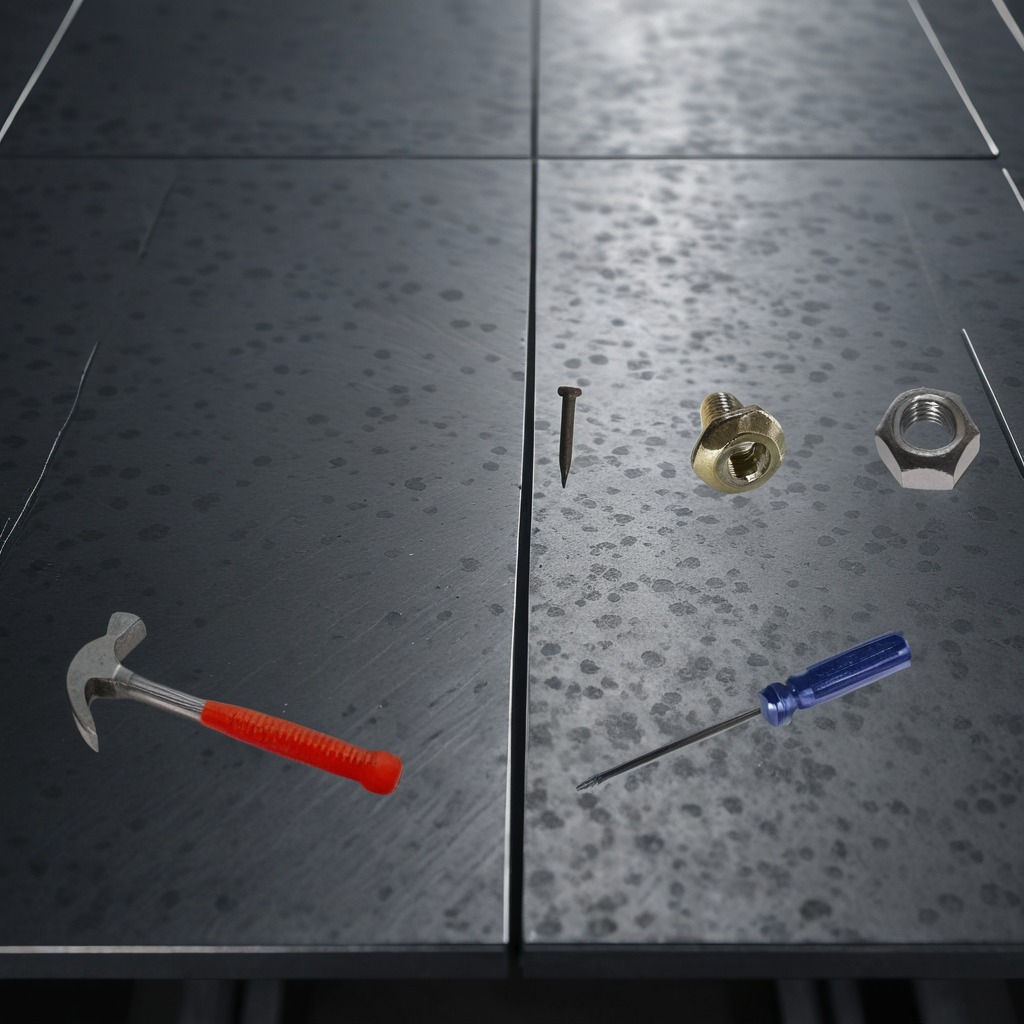
A metal machine screw, an iron nail, a hammer, a screwdriver, and a metal nut are lying on the cold steel table in a mining workshop.